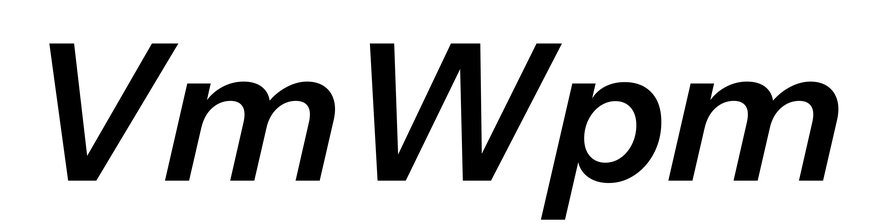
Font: InstrumentSans-Italic_SemiBold_Italic